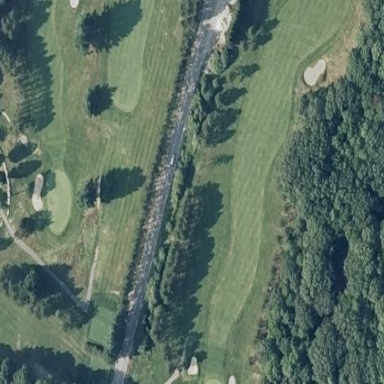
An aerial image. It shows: Meticulously mown fairway on golf course.